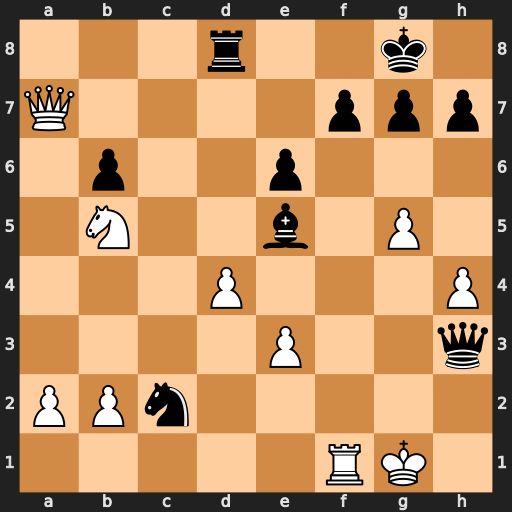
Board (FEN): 3r2k1/Q4ppp/1p2p3/1N2b1P1/3P3P/4P2q/PPn5/5RK1
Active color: w
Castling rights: -
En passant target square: -
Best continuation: Qxf7+ Kh8 Qf8+ Rxf8 Rxf8#